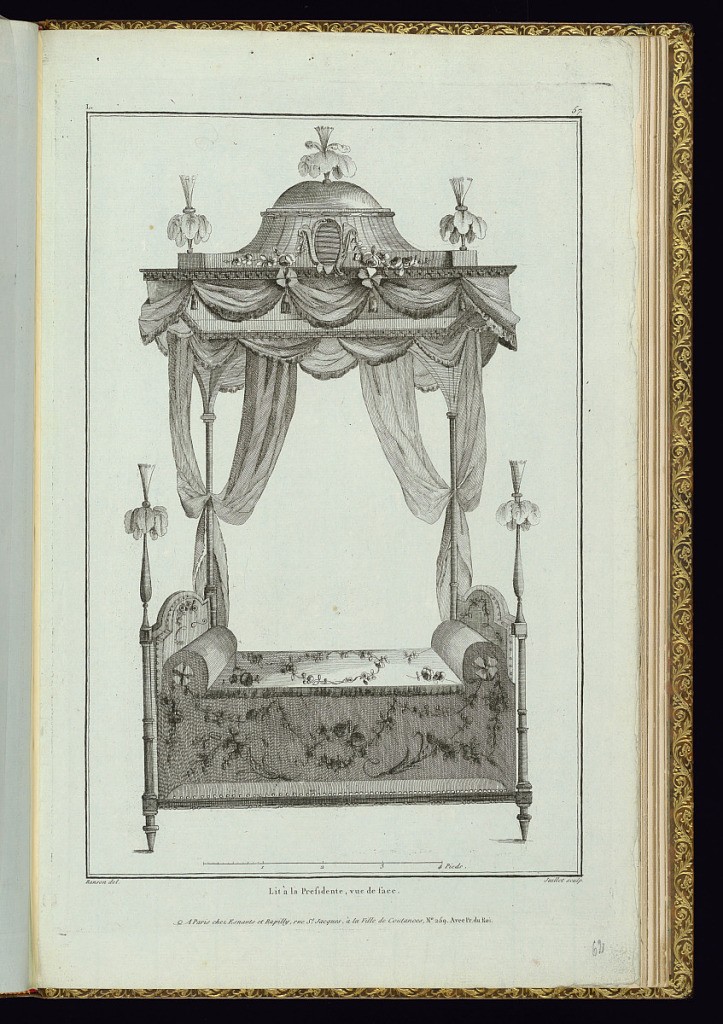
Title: Lit à la Presidente, vue de face
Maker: Pierre Ranson, French, 1736–1786
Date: late 18th century
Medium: Etching and engraving on blue paper
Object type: Print
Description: Design for a crown canopy (baldachin) bed with the canopy supported by two poles, along the side of the bed and projecting from the wall. The crown is topped with feather finial and central cartouche with a festoon of flowers. The bed curtains are tied back to the poles. The headboard and footboards are the same height with feather finials on the posts. The bed linen is decorated with floral motifs. A scale below the design. The plate is titled, numbered, and signed.